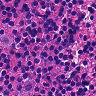
Metastatic tissue present: no